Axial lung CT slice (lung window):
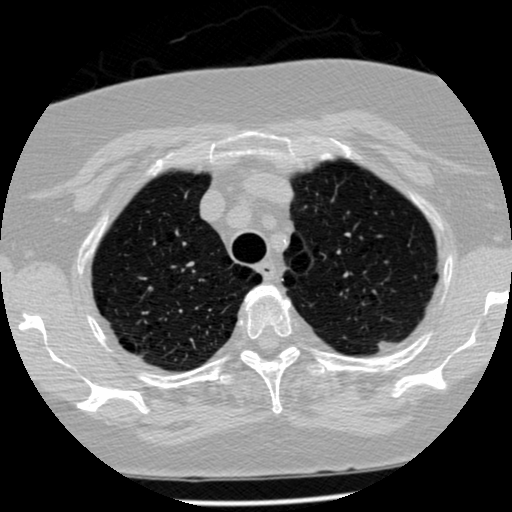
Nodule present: no